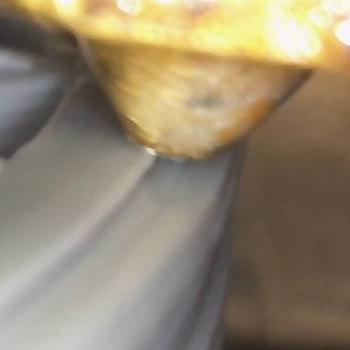
Flow rate: 235%